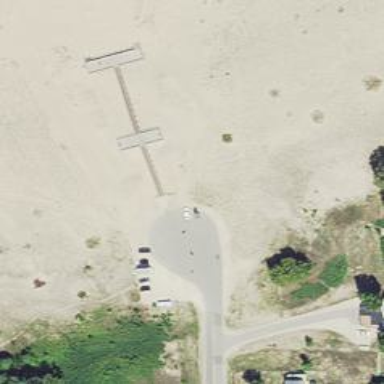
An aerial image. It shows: Footway bridge.